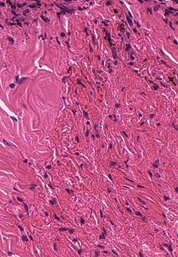
Tumor epithelial tissue: no
Tumor-associated stroma tissue: yes
Normal tissue: no